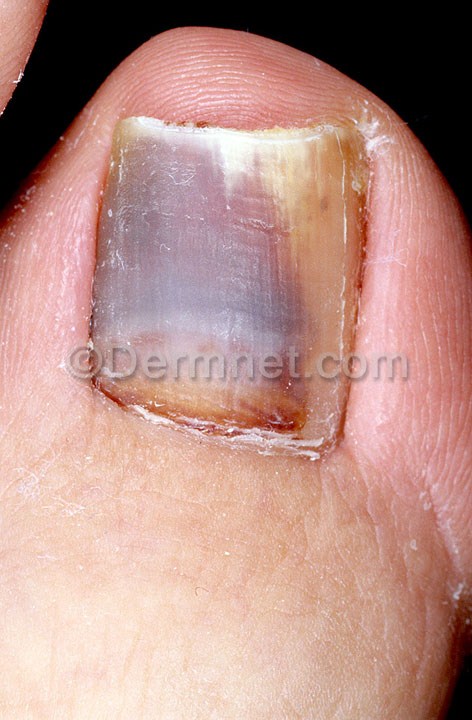
Disease: Nail Fungus and other Nail Disease